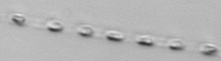
Label: Skeletonema